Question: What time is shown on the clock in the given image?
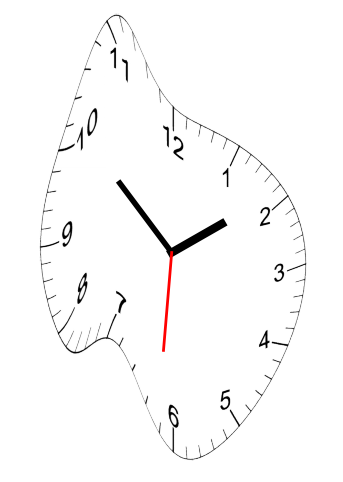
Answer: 01:51:31